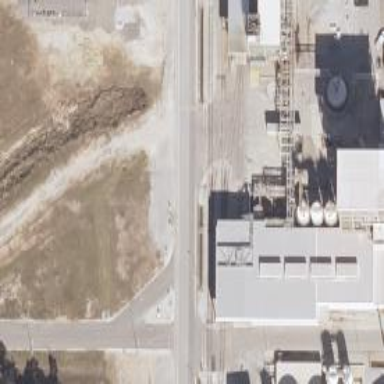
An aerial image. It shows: Rail spur service.